Question: I have started an iOS app with storyboard. In my app, mainStoryBoard starts with navigation controller. From navigation's view controller, I pass the controller to a second viewcontroller with a push segue by programatically '([self performSegueWithIdentifier:@"currencyClick" sender:self])'. On the second view controller I have a button. On button click I want to go back to navigation's viewcontroller like '[self.navigationController popViewControllerAnimated:YES]' but here 'self.navigationController popViewControllerAnimated:YES' is not working . In my project I unticked 'Shows navigation Bar' in Navigationcontroller.
In currencyviewController I have a button. On button click I want to implement navigation back button click event. How do I implement a BACK Button programmatically, '[self.navigationController popViewControllerAnimated:YES]' is not working in this case.

Please help me to solve this problem..
Thanks in advance
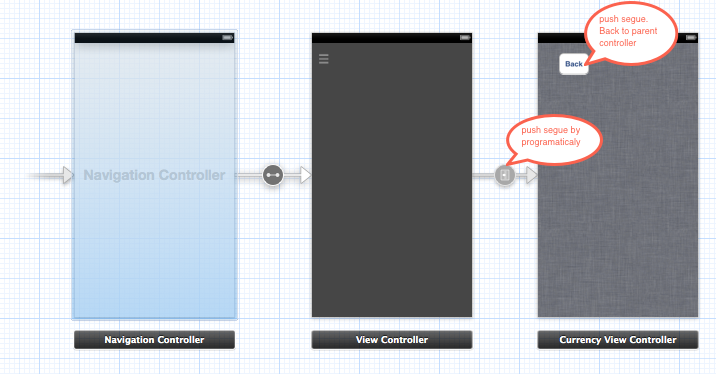
Answer: to call secondcontroller in your first view controller use:
'''
UIStoryboard *storyboard = [UIStoryboard storyboardWithName:@"mainStoryBoard" bundle: nil];
SecondViewController *rvc = (SecondViewController *)[storyboard instantiateViewControllerWithIdentifier:@"SecondViewControllerNameInYourStoryBoard"];
[self.navigationController pushViewController:rvc animated:YES ];
'''
instead of self performSegue... Then in your second controller pop should work.